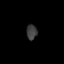
Tissue: lung
Cell type: Epithelial cells
Senescence score: 0.2036
Nuclear area (px): 153
Mean DAPI intensity: 60.915